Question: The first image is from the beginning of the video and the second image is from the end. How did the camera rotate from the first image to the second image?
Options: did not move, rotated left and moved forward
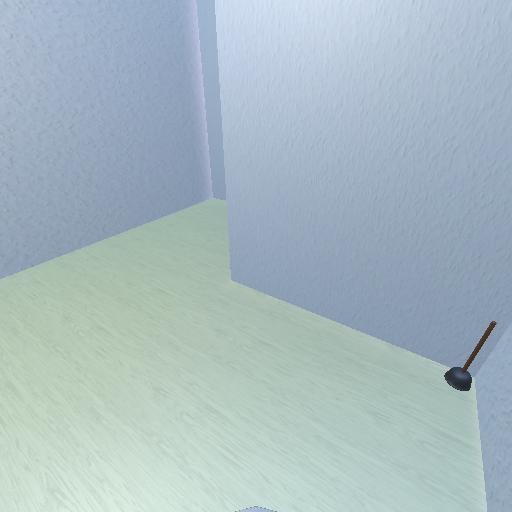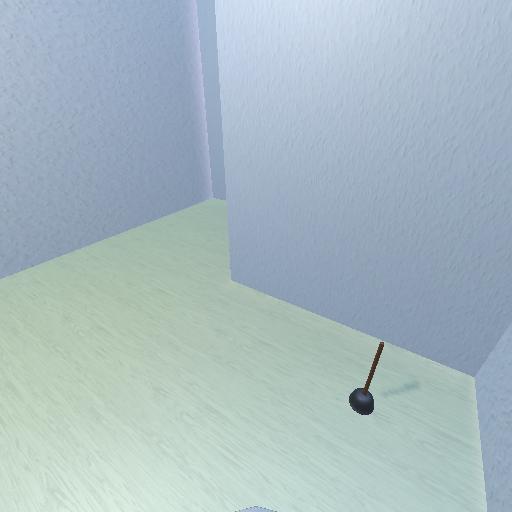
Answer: did not move